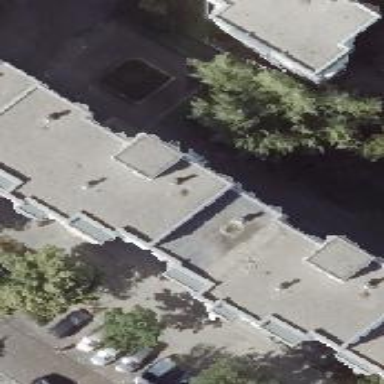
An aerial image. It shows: Apartments building with light gray roof color.